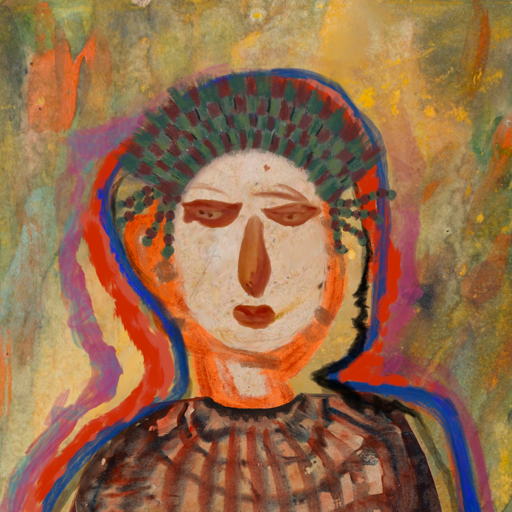
Background: Comrade, Head And Neck Front: Rupkatha, Face Front: Pious_Lady, Bust: Orphan, Hair Front: Experience, Head Accessory: After_Raid_Crown, Second Necklace: Blank, Necklace: Blank, Baby: Blank